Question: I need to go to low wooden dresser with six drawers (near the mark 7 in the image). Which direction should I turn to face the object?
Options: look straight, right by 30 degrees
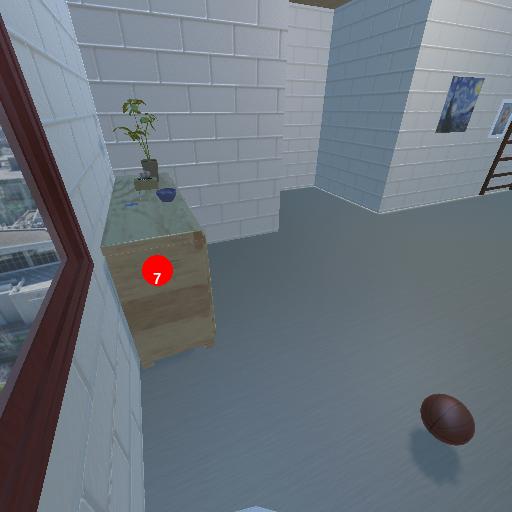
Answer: look straight